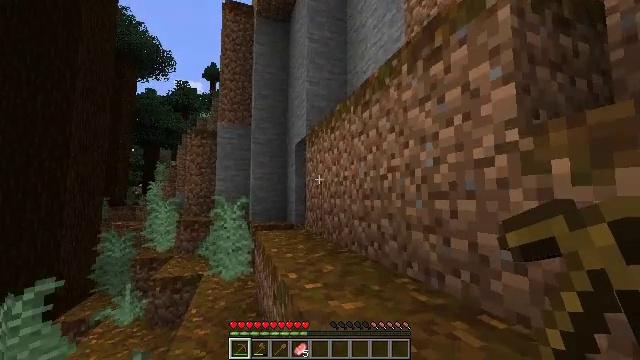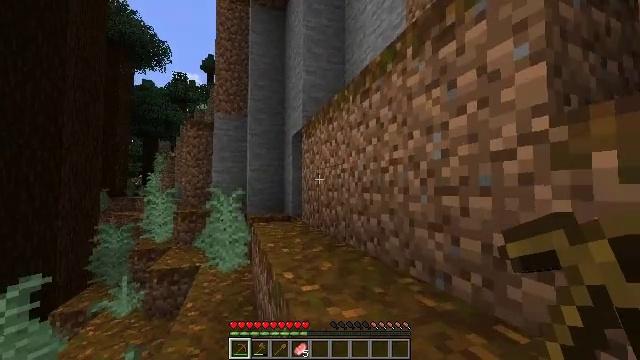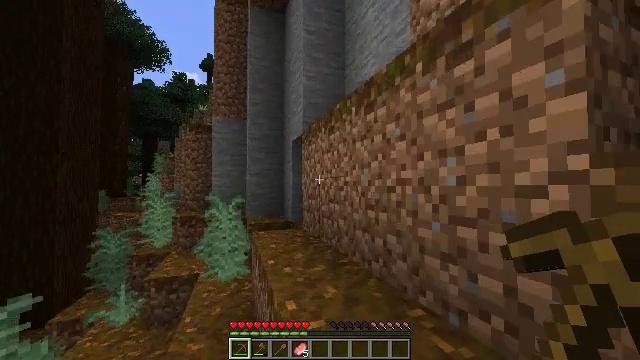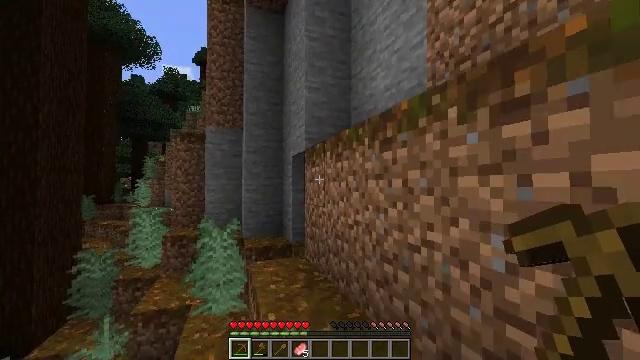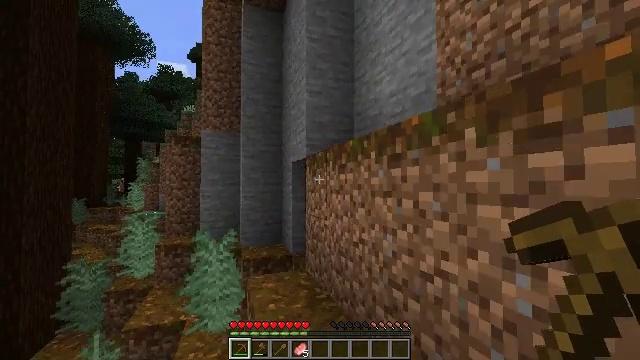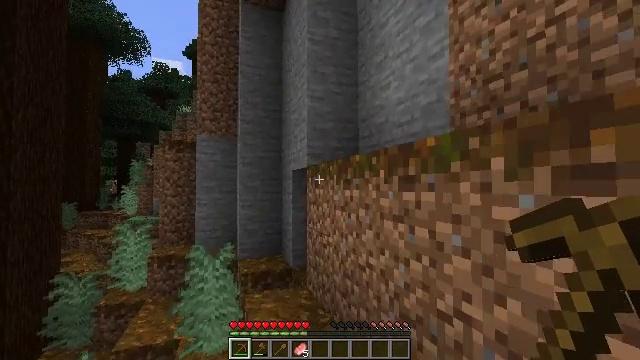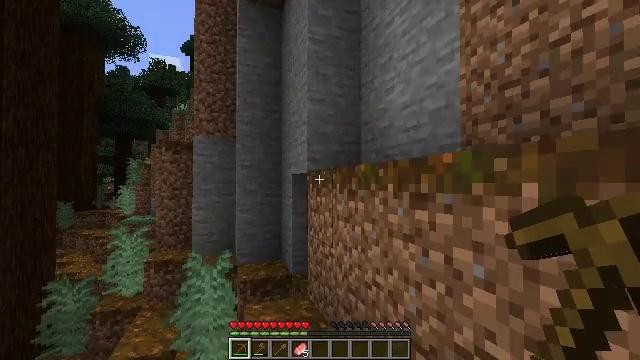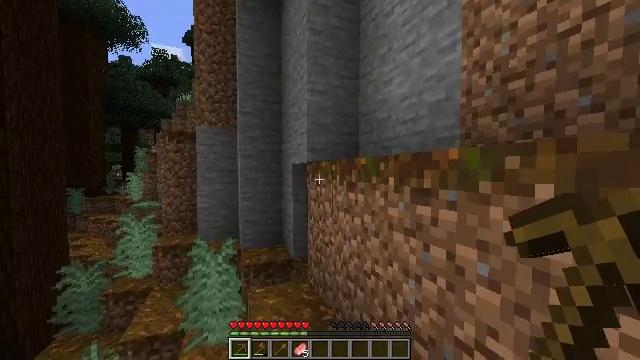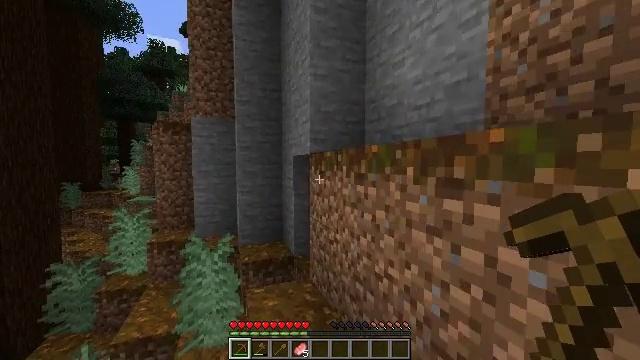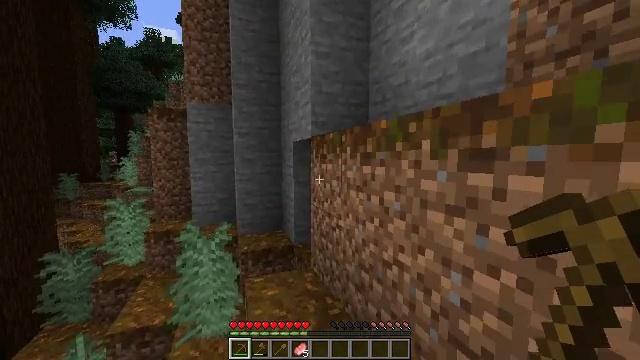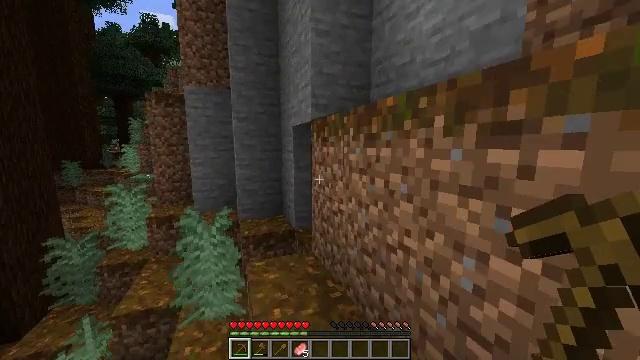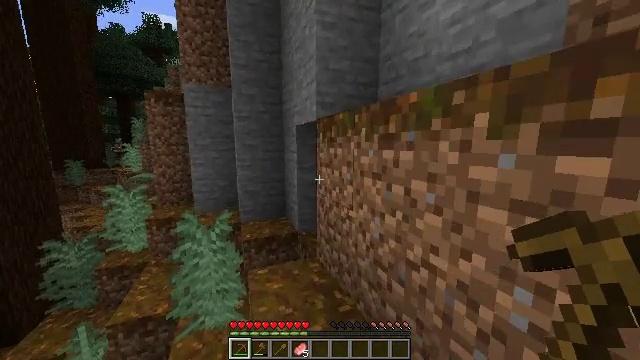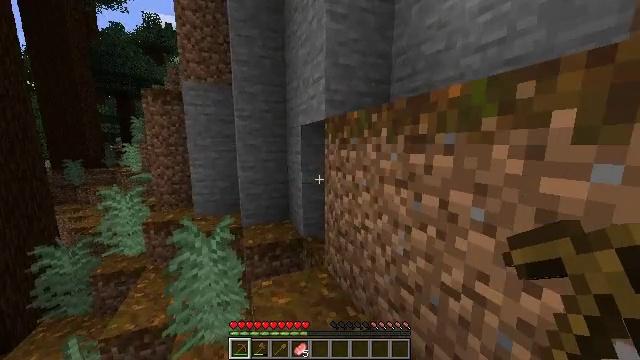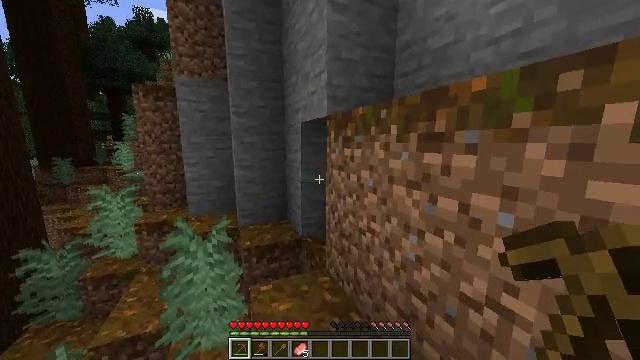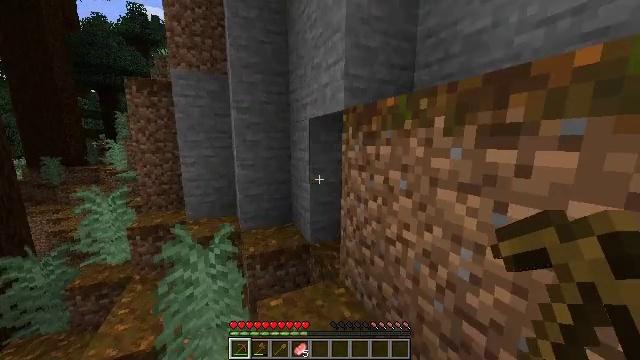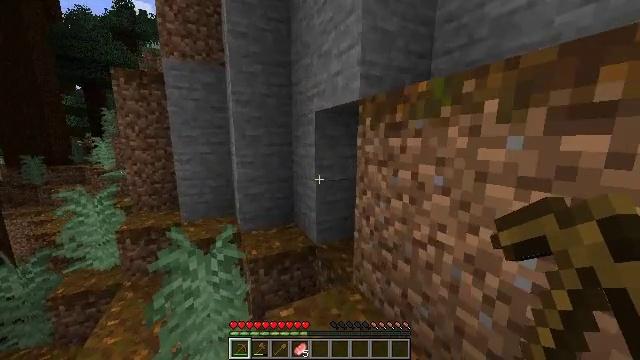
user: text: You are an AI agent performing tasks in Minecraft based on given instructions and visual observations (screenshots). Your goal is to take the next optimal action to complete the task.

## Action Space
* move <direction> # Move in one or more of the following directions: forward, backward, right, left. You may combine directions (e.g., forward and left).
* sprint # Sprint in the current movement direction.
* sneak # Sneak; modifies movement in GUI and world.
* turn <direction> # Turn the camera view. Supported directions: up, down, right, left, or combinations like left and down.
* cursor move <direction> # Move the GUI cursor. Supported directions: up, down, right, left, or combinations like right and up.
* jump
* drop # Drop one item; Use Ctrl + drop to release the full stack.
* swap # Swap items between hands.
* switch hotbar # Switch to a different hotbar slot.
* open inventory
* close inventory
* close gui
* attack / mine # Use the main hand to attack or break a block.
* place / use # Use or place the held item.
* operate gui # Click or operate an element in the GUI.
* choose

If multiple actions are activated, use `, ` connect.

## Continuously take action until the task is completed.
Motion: motion action
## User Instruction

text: Collect the large fern.
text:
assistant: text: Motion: move forward, sprint, turn down
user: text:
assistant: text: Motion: move forward, sprint, jump
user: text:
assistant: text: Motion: move forward, sprint, jump
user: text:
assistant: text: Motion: move forward, sprint, jump
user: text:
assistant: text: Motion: move forward, sprint, jump
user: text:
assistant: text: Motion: move forward, sprint
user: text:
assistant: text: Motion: move forward, sprint, turn down
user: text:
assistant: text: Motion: move forward, sprint, turn down
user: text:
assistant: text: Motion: move forward, sprint, turn down
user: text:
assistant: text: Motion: move forward, sprint, turn down
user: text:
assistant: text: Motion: move forward and move left, sprint
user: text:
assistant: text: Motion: move forward and move left, sprint
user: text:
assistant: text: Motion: move forward and move left, sprint, turn right
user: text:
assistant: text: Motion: move forward and move left, sprint, turn right
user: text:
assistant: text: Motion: move forward and move left, sprint, turn right
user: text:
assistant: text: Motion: move forward and move left, sprint, turn right
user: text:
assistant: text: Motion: move forward and move left, sprint, turn right
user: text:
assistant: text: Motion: move forward and move left, sprint, turn right and up
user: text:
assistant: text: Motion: turn right
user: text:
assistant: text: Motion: attack / mine
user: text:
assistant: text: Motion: attack / mine
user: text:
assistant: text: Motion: attack / mine
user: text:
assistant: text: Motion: turn left and up, attack / mine
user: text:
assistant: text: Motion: turn left and up, attack / mine
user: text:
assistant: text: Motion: turn left and up, attack / mine
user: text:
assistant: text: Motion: turn up, attack / mine
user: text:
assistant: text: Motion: turn right and up, attack / mine
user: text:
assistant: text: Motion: attack / mine